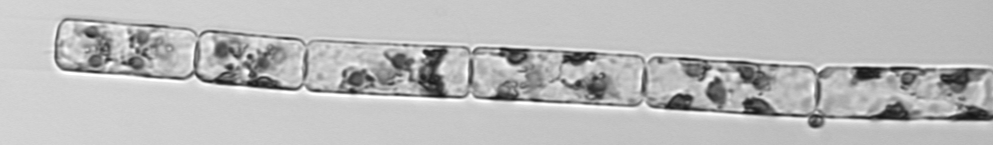
Label: Guinardia_delicatula